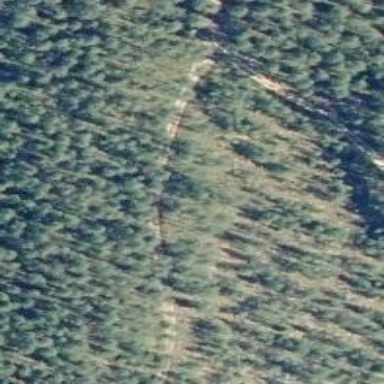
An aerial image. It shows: Track with grade5 tracktype.